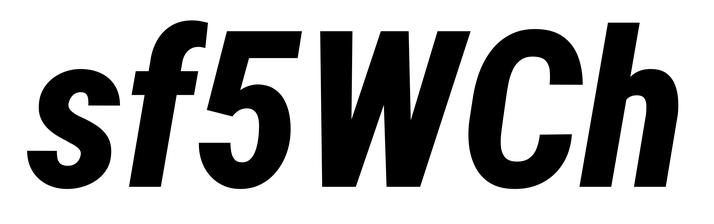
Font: Roboto-Italic_Condensed_ExtraBold_Italic